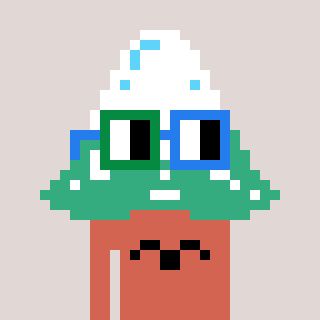
a pixel art character with square green and blue glasses, a snowy mountain-shaped head and a peachy-colored body on a warm background